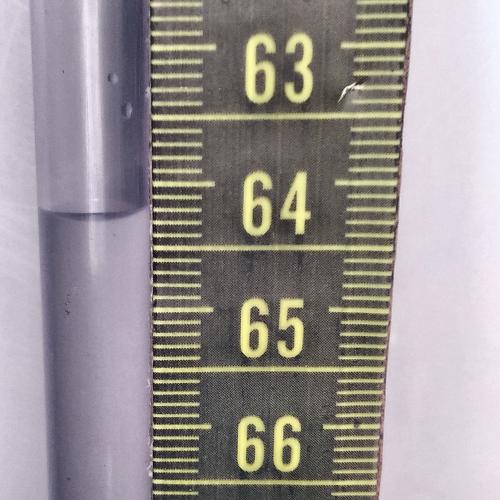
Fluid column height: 64.2 cm